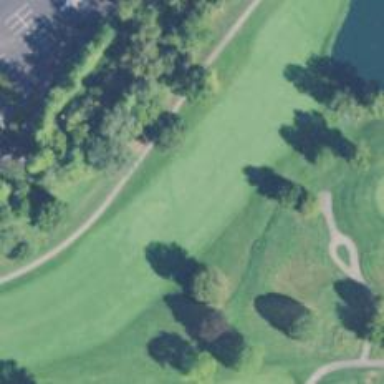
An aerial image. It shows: Golf hole.